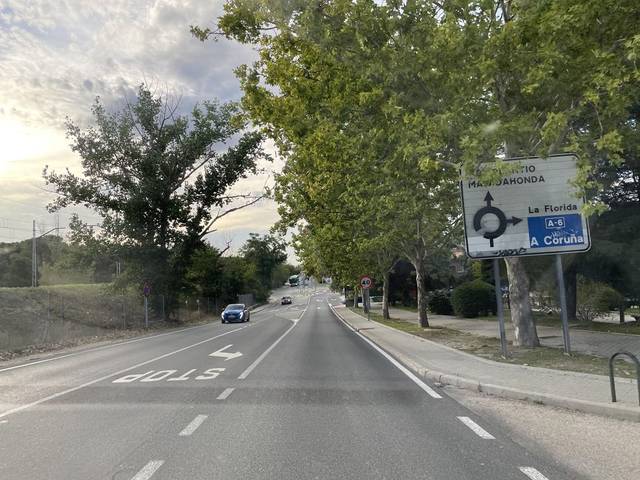
Region: Spain
Coordinates: 40.468, -3.818